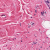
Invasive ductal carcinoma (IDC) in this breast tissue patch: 0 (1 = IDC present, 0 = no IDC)